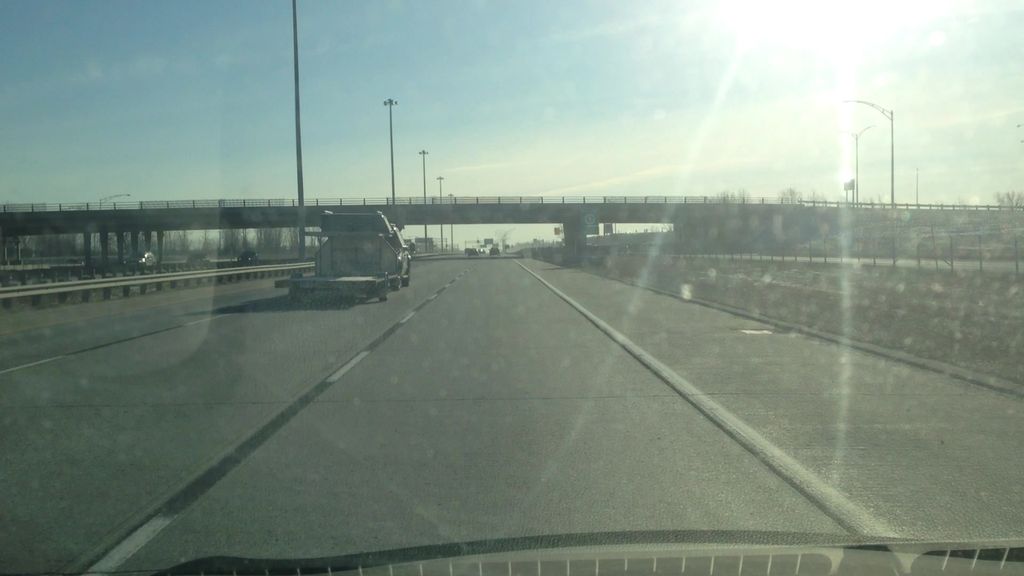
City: montreal